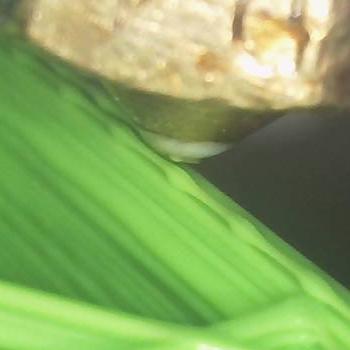
Flow rate: 33%